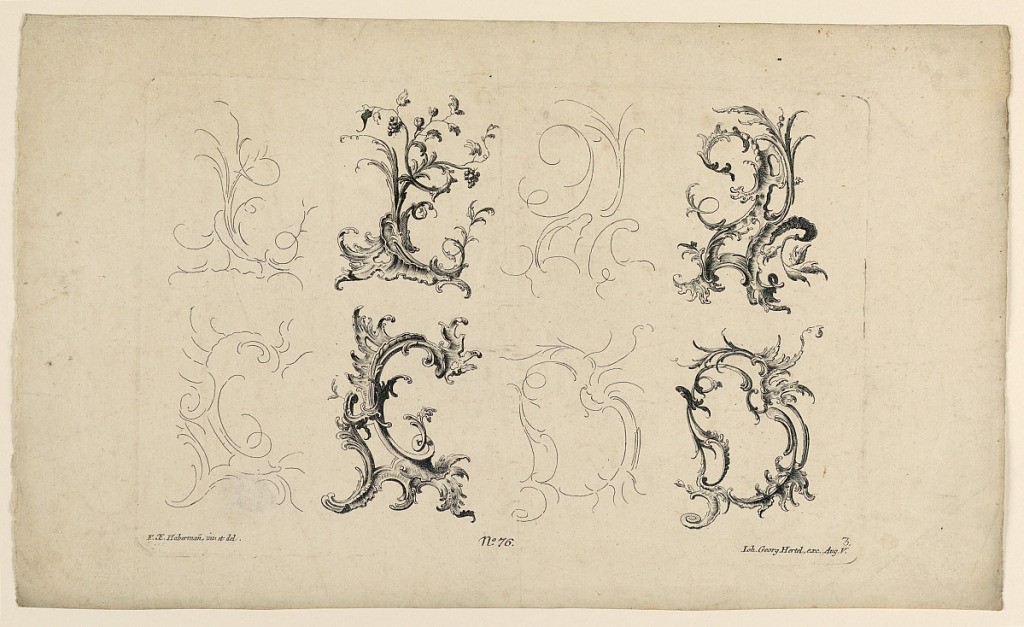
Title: Rocaille Motif, from Set No. 76
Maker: Franz Xaver Habermann, German, 1721 – 1796
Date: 1750-1770
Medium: Etching on paper
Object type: Print
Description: Plate 3. Four motifs and their schemes, disposed in two rows.